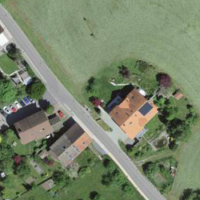
EUNIS habitat code: 52
Species observed at this site:
Aphantopus hyperantus
Eriocapitella hupehensis
Rhaphigaster nebulosa
Helix pomatia
Argynnis paphia
Maniola jurtina
Volucella pellucens
Anthyllis vulneraria
Pholcus phalangioides
Salticus scenicus
Aglais urticae
Agelena labyrinthica
Osmia cornuta
Rhagonycha fulva
Episyrphus balteatus
Anthrax anthrax
Gonepteryx rhamni
Macroglossum stellatarum
Phyllopertha horticola
Zootoca vivipara
Cyaniris semiargus
Silene dioica
Papilio machaon
Eristalis tenax
Tettigonia viridissima
Ajuga reptans
Sphaerophoria scripta
Pisaura mirabilis
Gryllus campestris
Coccinella septempunctata
Syrphus ribesii
Equisetum arvense
Cichorium intybus
Anguis fragilis